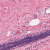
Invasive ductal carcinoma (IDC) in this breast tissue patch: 0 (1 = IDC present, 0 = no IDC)